Question: I'm generating a bar-chart with matplotlib. It all works well but I can't figure out how to prevent the labels of the x-axis from overlapping each other. Here an example:

Here is some sample SQL for a postgres 9.1 database:
'''
drop table if exists mytable;
create table mytable(id bigint, version smallint, date_from timestamp without time zone);
insert into mytable(id, version, date_from) values
('<PHONE>', '1', '2006-12-22 22:46:35'),
('<PHONE>', '1', '2006-12-23 16:19:13'),
('<PHONE>', '2', '2006-12-23 16:20:23'),
('<PHONE>', '1', '2006-12-23 16:29:14'),
('<PHONE>', '1', '2006-12-23 16:28:28'),
('<PHONE>', '1', '2007-02-12 21:58:53'),
('<PHONE>', '1', '2007-03-12 21:58:53')
;
'''
And this is my python-script:
'''
# -*- coding: utf-8 -*-
#!/usr/bin/python2.7
import psycopg2
import matplotlib.pyplot as plt
fig = plt.figure()
# for savefig()
import pylab
###
### Connect to database with psycopg2
###
try:
conn_string="dbname='x' user='y' host='z' password='pw'"
print "Connecting to database
->%s" % (conn_string)
conn = psycopg2.connect(conn_string)
print "Connection to database was established succesfully"
except:
print "Connection to database failed"
###
### Execute SQL query
###
# New cursor method for sql
cur = conn.cursor()
# Execute SQL query. For more than one row use three '"'
try:
cur.execute("""
-- In which year/month have these points been created?
-- Need 'yyyymm' because I only need Months with years (values are summeed up). Without, query returns every day the db has an entry.
SELECT to_char(s.day,'yyyymm') AS month
,count(t.id)::int AS count
FROM (
SELECT generate_series(min(date_from)::date
,max(date_from)::date
,interval '1 day'
)::date AS day
FROM mytable t
) s
LEFT JOIN mytable t ON t.date_from::date = s.day
GROUP BY month
ORDER BY month;
""")
# Return the results of the query. Fetchall() = all rows, fetchone() = first row
records = cur.fetchall()
cur.close()
except:
print "Query could not be executed"
# Unzip the data from the db-query. Order is the same as db-query output
year, count = zip(*records)
###
### Plot (Barchart)
###
# Count the length of the range of the count-values, y-axis-values, position of axis-labels, legend-label
plt.bar(range(len(count)), count, align='center', label='Amount of created/edited points')
# Add database-values to the plot with an offset of 10px/10px
ax = fig.add_subplot(111)
for i,j in zip(year,count):
ax.annotate(str(j), xy=(i,j), xytext=(10,10), textcoords='offset points')
# Rotate x-labels on the x-axis
fig.autofmt_xdate()
# Label-values for x and y axis
plt.xticks(range(len(count)), (year))
# Label x and y axis
plt.xlabel('Year')
plt.ylabel('Amount of created/edited points')
# Locate legend on the plot (http://matplotlib.org/users/legend_guide.html#legend-location)
plt.legend(loc=1)
# Plot-title
plt.title("Amount of created/edited points over time")
# show plot
pylab.show()
'''
Is there a way how I can prevent the labels from overlapping each other? Ideally in an automatic way, because I can't predict the amount of bars.
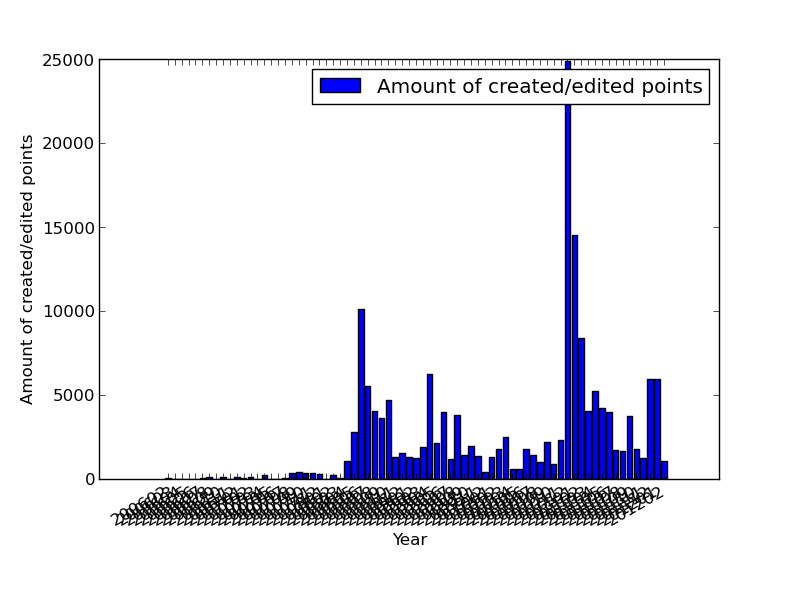
Answer: - 'string''matplotlib'- 'type''datetime'- 'axes''type''matplotlib'<URL>'parse_dates'
### Original Answer
Here's how you should convert your date string into real datetime objects:
'''
import numpy as np
import matplotlib.pyplot as plt
import matplotlib.dates as mdates
data_tuples = [
('<PHONE>', '1', '2006-12-22 22:46:35'),
('<PHONE>', '1', '2006-12-23 16:19:13'),
('<PHONE>', '2', '2006-12-23 16:20:23'),
('<PHONE>', '1', '2006-12-23 16:29:14'),
('<PHONE>', '1', '2006-12-23 16:28:28'),
('<PHONE>', '1', '2007-02-12 21:58:53'),
('<PHONE>', '1', '2007-03-12 21:58:53')]
datatypes = [('col1', 'i4'), ('col2', 'i4'), ('date', 'S20')]
data = np.array(data_tuples, dtype=datatypes)
col1 = data['col1']
# convert the dates to a datetime type
dates = mdates.num2date(mdates.datestr2num(data['date']))
fig, ax1 = plt.subplots()
ax1.bar(dates, col1)
fig.autofmt_xdate()
'''
<URL>
Getting a simple list of tuples out of your database cursor should be as simple as...
'''
data_tuples = []
for row in cursor:
data_tuples.append(row)
'''
However, I posted a version of a function that I use to take db cursors directly to record arrays or pandas dataframes here: <URL>
Hopefully that helps too.